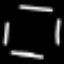
Label: octagon